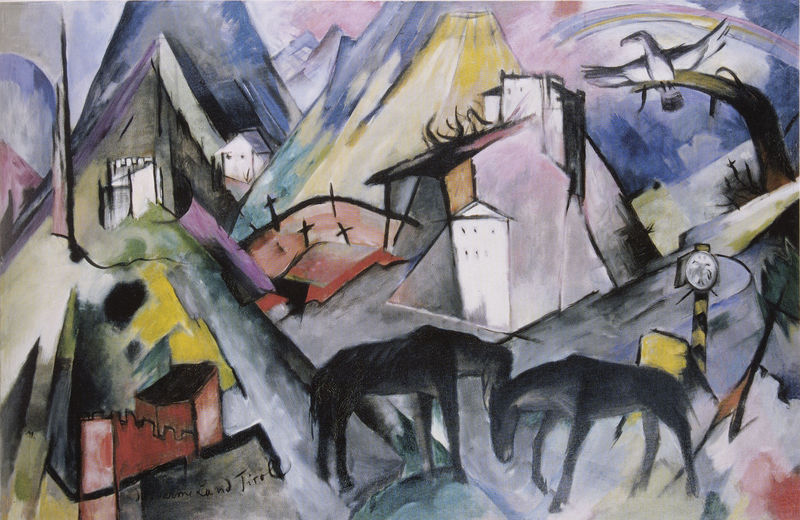
Titel: Das arme Land Tirol
Künstler: Franz Marc
Standort: New York (New York)
Institution: Solomon R. Guggenheim Museum
Schlagwörter: adler, baum, berg, blau, flügel, gemälde, himmel, vogel, weiß, bäume, dreieck, gelb, grün, kirchner, kubismus, kubistisch, landschaft, stadt, bunt, fenster, grau, orange, schwarz, strasse, türkis, dach, gebäude, haus, rot, tier, tiere, expressionismus, malerei, architektur, signatur, öl, ast, häuser, natur, kirche, gold, rosa, esel, fliegen, pferd, pferde, turm, düster, fassade, zwei, abstrakt, berge, farben, gebirge, gipfel, dorf, dächer, giebel, mauer, lila, violett, grasen, grenze, blue, lamp, red, stairs, white, black, green, grey, modern, painting, spitz, wall, windows, yellow, pink, sandalen, zinnen, bergdorf, schild, ruine, burg, kreuz, expressionistisch, vulkan, alpen, pfahl, festung, form, violet, grafisch, titel, text, wei0, beschriftung, friedhof, österreich, wappen, schranke, kreuze, picasso, horses, tree, schwingen, building, hill, hills, house, mountain, mountains, nature, houses, road, hänge, tirol, expression, castle, color, cubist, purple, animals, bird, birds, eagle, blauer reiter, cross, kandinsky, clock, door, abstract, marc, town, zinne, city, hausdach, regenbogen, buildings, kirchhof, colors, brug, watch, franz, kandinski, mark, dekonstruktion, grenzpfahl, grenzstation, kadinsky, franz marc, shapes, crossing, home, horse, impressionist, rainbow, zoll, cubism, chagall, colour, paint, land, branch, doorway, kruz, graveyard, cemetery, grave, pole, grenzpfosten, giraffe, sign, häußer, donkey, donkeys, land tirol, kandisky, vulkan#kreuz, graves, perch, cemetry, ritol, cementry, 산, 말, 밤, 집, 파스텔 그림, 어둡다, 도로, 음침하다, 입체적이다, 새, 무지개, stiars